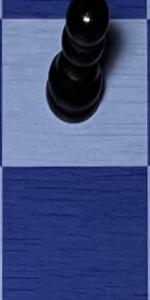
Label: Empty